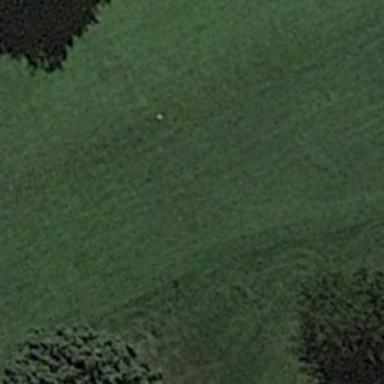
A linear pattern is on the green grass .